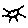
Label: sun